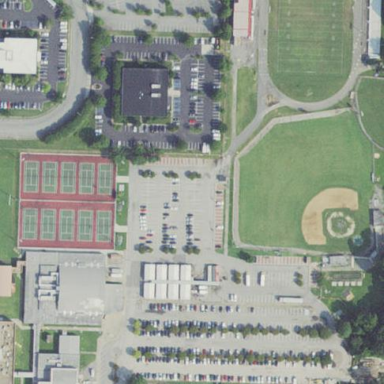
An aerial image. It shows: School.